Interaction volume radius: 10 \u00c5
Interaction volume height: 10 \u00c5
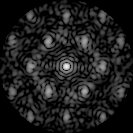
Disorder parameter: 0.5564